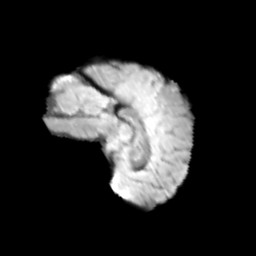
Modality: T2w
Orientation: sagittal
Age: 10
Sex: female
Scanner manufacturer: siemens
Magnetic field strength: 3 T
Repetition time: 3.8 s
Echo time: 0.07 s